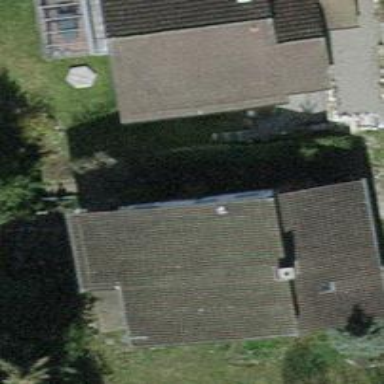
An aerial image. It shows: Detached building with gabled tile roof.